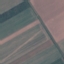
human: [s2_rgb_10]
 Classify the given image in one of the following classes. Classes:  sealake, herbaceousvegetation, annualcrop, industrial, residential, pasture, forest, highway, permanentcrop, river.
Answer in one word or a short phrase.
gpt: AnnualCrop